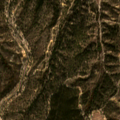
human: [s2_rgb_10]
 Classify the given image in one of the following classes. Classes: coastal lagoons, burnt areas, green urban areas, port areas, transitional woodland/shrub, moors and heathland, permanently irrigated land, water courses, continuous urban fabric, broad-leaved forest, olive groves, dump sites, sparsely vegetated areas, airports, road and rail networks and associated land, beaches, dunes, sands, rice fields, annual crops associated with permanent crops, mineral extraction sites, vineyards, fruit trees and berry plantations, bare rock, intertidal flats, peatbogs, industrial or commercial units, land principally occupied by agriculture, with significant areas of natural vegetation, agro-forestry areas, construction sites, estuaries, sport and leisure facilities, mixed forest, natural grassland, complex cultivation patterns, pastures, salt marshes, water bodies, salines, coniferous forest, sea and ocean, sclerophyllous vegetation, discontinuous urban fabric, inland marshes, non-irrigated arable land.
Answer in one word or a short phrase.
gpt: broad-leaved forest, transitional woodland/shrub